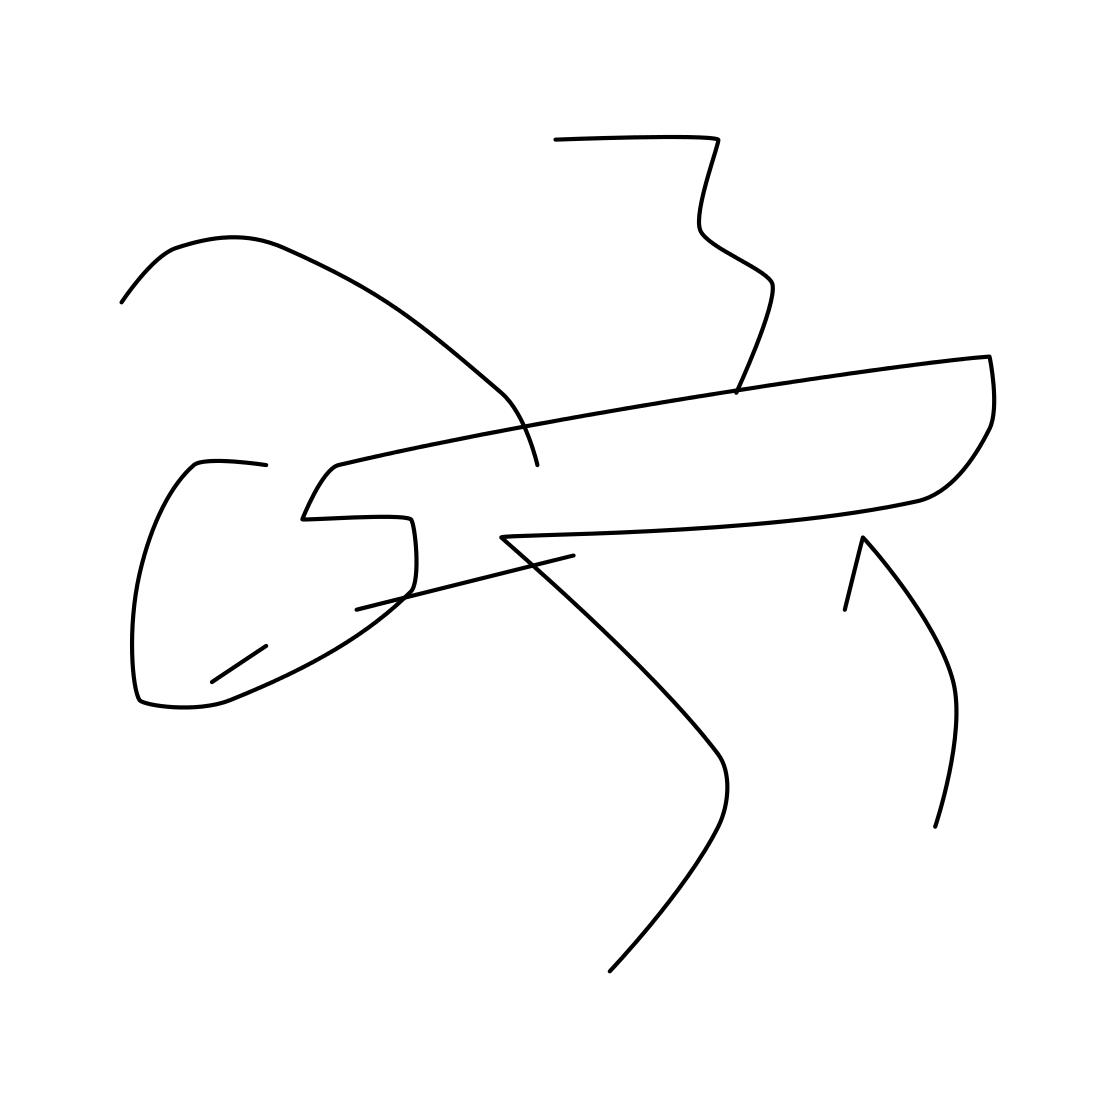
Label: ant